Question: I have a problem again with the JavaFX Chart : D
## Context :
I had Popup/Label on my chart to display the value on hover : <URL>
## Problem :
But when the point are near the edges of chart, the popup is hidden by them.

This is a problem, because my popup is bigger and display more informations (x value, y value and the data serie)
## Possible solutions :
-
<URL>
<URL>
-
## The code :
'''
import javafx.application.Application;
import javafx.collections.*;
import javafx.event.EventHandler;
import javafx.scene.*;
import javafx.scene.chart.*;
import javafx.scene.control.Label;
import javafx.scene.input.MouseEvent;
import javafx.scene.layout.StackPane;
import javafx.scene.paint.Color;
import javafx.stage.Stage;
/**
* Displays a LineChart which displays the value of a plotted Node when you hover over the Node.
* @author original, jewelsea https://gist.github.com/jewelsea
*/
public class LineChartWithHover extends Application {
@SuppressWarnings("unchecked")
@Override public void start(Stage stage) {
final LineChart lineChart = new LineChart(
new NumberAxis(), new NumberAxis(),
FXCollections.observableArrayList(
new XYChart.Series(
"My portfolio",
FXCollections.observableArrayList(
plot(0, 14, 15, 24, 34, 36, 22, 55, 43, 17, 29, 25)
)
)
)
);
lineChart.setCursor(Cursor.CROSSHAIR);
lineChart.setTitle("Stock Monitoring, 2013");
stage.setScene(new Scene(lineChart, 500, 400));
stage.show();
System.out.println("test 1 = "+lineChart.getProperties());
}
/** @return plotted y values for monotonically increasing integer x values, starting from x=1 */
public ObservableList<XYChart.Data<Integer, Integer>> plot(int... y) {
final ObservableList<XYChart.Data<Integer, Integer>> dataset = FXCollections.observableArrayList();
int i = 0;
while (i < y.length) {
final XYChart.Data<Integer, Integer> data = new XYChart.Data<>(i + 1, y[i]);
data.setNode(
new HoveredThresholdNode(
(i == 0) ? 0 : y[i-1],
y[i]
)
);
dataset.add(data);
i++;
}
return dataset;
}
/** a node which displays a value on hover, but is otherwise empty */
class HoveredThresholdNode extends StackPane {
HoveredThresholdNode(int priorValue, int value) {
setPrefSize(15, 15);
final Label label = createDataThresholdLabel(priorValue, value);
setOnMouseEntered(new EventHandler<MouseEvent>() {
@Override public void handle(MouseEvent mouseEvent) {
getChildren().setAll(label);
setCursor(Cursor.NONE);
toFront();
}
});
setOnMouseExited(new EventHandler<MouseEvent>() {
@Override public void handle(MouseEvent mouseEvent) {
getChildren().clear();
setCursor(Cursor.CROSSHAIR);
}
});
}
private Label createDataThresholdLabel(int priorValue, int value) {
final Label label = new Label(value + "");
label.getStyleClass().addAll("default-color0", "chart-line-symbol", "chart-series-line");
label.setStyle("-fx-font-size: 20; -fx-font-weight: bold;");
if (priorValue == 0) {
label.setTextFill(Color.DARKGRAY);
} else if (value > priorValue) {
label.setTextFill(Color.FORESTGREEN);
} else {
label.setTextFill(Color.FIREBRICK);
}
label.setMinSize(Label.USE_PREF_SIZE, Label.USE_PREF_SIZE);
return label;
}
}
public static void main(String[] args) { launch(args); }
}
'''
Thank you in advance ! And my apologies about my english, still learning !
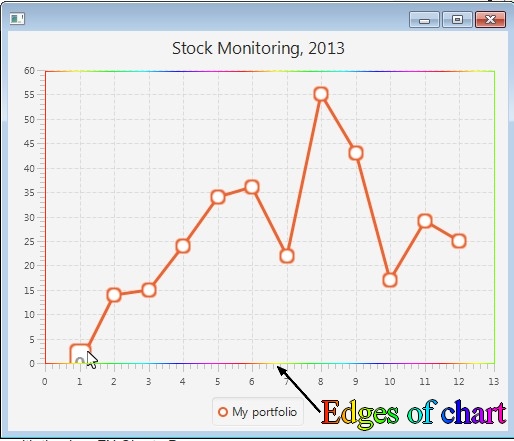
Answer: I have been looking on the JavaFX CSS reference guide and I could'nt find anything to simply solve your problem.
A possible solution is to translate your symbol depending on how near it is to the max or min value.
I wrote something like this, based on your code :
'''
/**
* Displays a LineChart which displays the value of a plotted Node when you hover over the Node.
* @author original, jewelsea https://gist.github.com/jewelsea
*/
public class LineChartWithHover extends Application {
@SuppressWarnings("unchecked")
@Override public void start(Stage stage) {
final LineChart lineChart = new LineChart(
new NumberAxis(), new NumberAxis(),
FXCollections.observableArrayList(
new XYChart.Series(
"My portfolio",
FXCollections.observableArrayList(
plot(0, 14, 15, 24, 34, 36, 22, 55, 43, 17, 29, 25)
)
)
)
);
lineChart.setCursor(Cursor.CROSSHAIR);
lineChart.setTitle("Stock Monitoring, 2013");
stage.setScene(new Scene(lineChart, 500, 400));
stage.show();
System.out.println("test 1 = "+lineChart.getProperties());
}
/** @return plotted y values for monotonically increasing integer x values, starting from x=1 */
public ObservableList<XYChart.Data<Integer, Integer>> plot(Integer... y) {
final ObservableList<XYChart.Data<Integer, Integer>> dataset = FXCollections.observableArrayList();
int i = 0;
List<Integer> list = Arrays.asList(y);
int min = Collections.min(list);
int max = Collections.max(list);
int minThreshold = 5;
int maxThreshold = 5;
while (i < y.length) {
final XYChart.Data<Integer, Integer> data = new XYChart.Data<>(i + 1, y[i]);
int topMargin = 0;
if(y[i] <= min + minThreshold) {
topMargin = -50;
} else if (y[i] >= max - maxThreshold) {
topMargin = 50;
}
StackPane stackPane = new HoveredThresholdNode(
(i == 0) ? 0 : y[i-1],
y[i],
topMargin
);
data.setNode(stackPane);
dataset.add(data);
i++;
}
return dataset;
}
/** a node which displays a value on hover, but is otherwise empty */
class HoveredThresholdNode extends StackPane {
HoveredThresholdNode(int priorValue, int value, int topMargin) {
setPrefSize(15, 15);
final Label label = createDataThresholdLabel(priorValue, value);
setOnMouseEntered(new EventHandler<MouseEvent>() {
@Override public void handle(MouseEvent mouseEvent) {
getChildren().setAll(label);
setCursor(Cursor.NONE);
toFront();
setMargin(label, new Insets(topMargin,0,0,0));
}
});
setOnMouseExited(new EventHandler<MouseEvent>() {
@Override public void handle(MouseEvent mouseEvent) {
getChildren().clear();
setCursor(Cursor.CROSSHAIR);
}
});
}
private Label createDataThresholdLabel(int priorValue, int value) {
final Label label = new Label(value + "");
label.getStyleClass().addAll("default-color0", "chart-line-symbol", "chart-series-line");
label.setStyle("-fx-font-size: 20; -fx-font-weight: bold;");
if (priorValue == 0) {
label.setTextFill(Color.DARKGRAY);
} else if (value > priorValue) {
label.setTextFill(Color.FORESTGREEN);
} else {
label.setTextFill(Color.FIREBRICK);
}
label.setMinSize(Label.USE_PREF_SIZE, Label.USE_PREF_SIZE);
return label;
}
}
public static void main(String[] args) { launch(args); }
}
'''
Basically, I am just saying that all values <= min+5 and >= max-5 must be translated.
The +/- 5 is arbitrary and should be calculated from the ticks gap and plot scale to have a perfect repositioning. Anyway, without performing any maths, it is still quite satisfying.